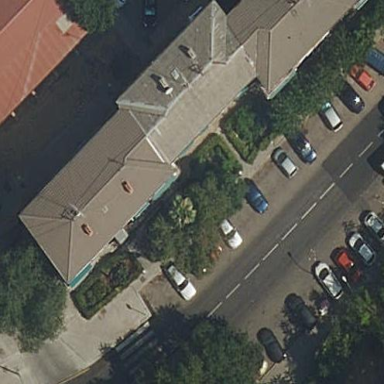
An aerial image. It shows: Garden with kerb border.